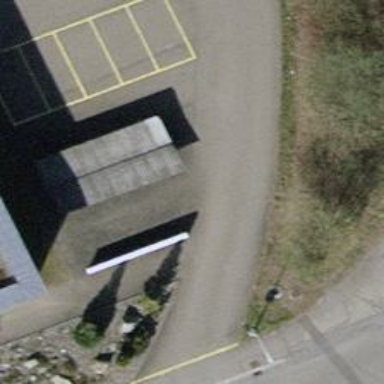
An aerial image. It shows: Asphalt parking aisle road.